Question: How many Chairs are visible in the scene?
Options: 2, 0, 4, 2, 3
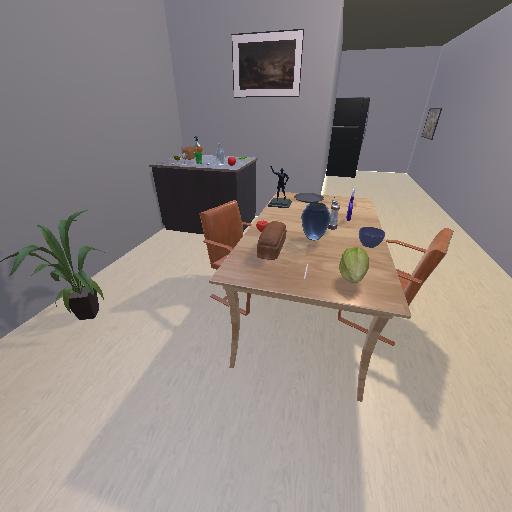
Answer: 2